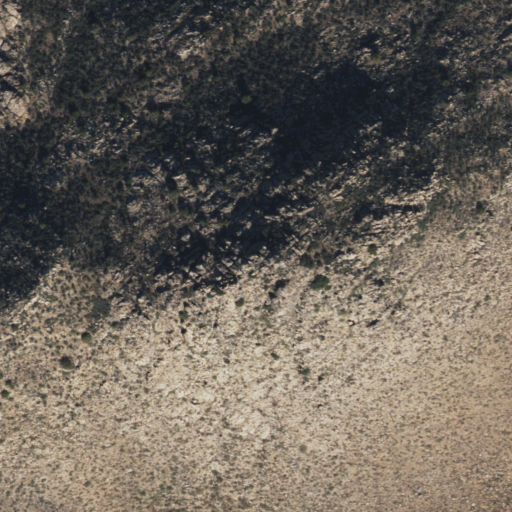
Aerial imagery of mountain in Arizona named Granite Mountain containing only shrub